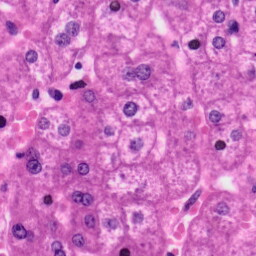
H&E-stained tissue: Liver